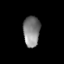
Tissue: lung
Cell type: Myeloid cells
Senescence score: 0.1493
Nuclear area (px): 500
Mean DAPI intensity: 130.24